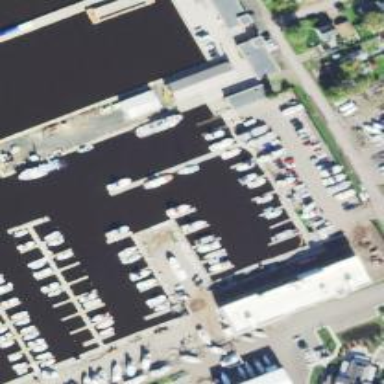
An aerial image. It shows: Pier designed with boat lift feature.